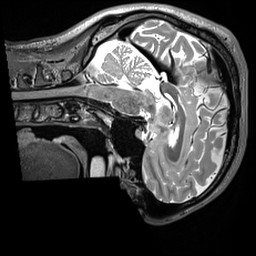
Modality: T2w
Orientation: sagittal
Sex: male